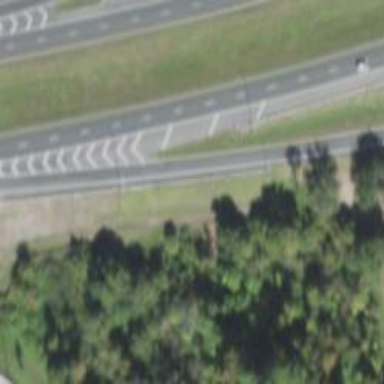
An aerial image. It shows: Diamond junction on motorway link.